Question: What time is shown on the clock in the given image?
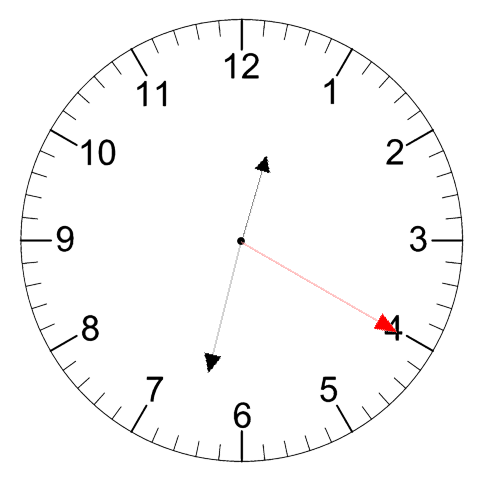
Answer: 12:32:20